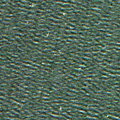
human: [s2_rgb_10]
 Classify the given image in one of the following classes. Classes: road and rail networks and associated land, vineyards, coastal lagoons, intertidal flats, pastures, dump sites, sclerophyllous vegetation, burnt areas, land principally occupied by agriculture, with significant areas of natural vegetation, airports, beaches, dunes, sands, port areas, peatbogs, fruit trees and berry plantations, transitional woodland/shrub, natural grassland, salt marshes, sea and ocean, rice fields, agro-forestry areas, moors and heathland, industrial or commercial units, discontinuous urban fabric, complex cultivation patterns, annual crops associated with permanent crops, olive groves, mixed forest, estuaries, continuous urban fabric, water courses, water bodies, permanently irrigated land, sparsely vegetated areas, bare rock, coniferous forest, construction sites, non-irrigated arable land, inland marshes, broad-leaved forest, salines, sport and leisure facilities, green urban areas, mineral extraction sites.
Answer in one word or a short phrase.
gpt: sea and ocean